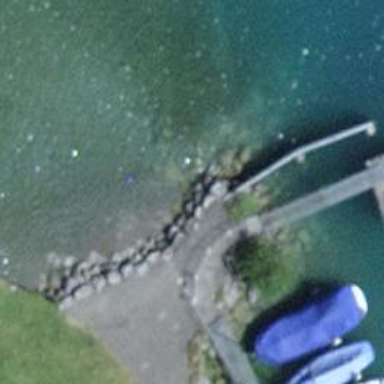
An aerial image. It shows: Man-made pier.